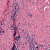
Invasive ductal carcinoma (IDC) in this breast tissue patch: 0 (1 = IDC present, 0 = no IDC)